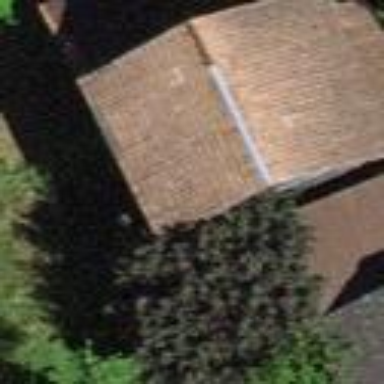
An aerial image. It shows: Barn.